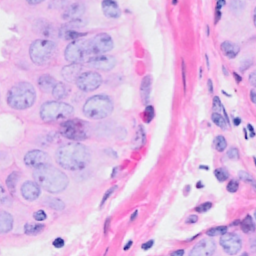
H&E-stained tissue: Breast